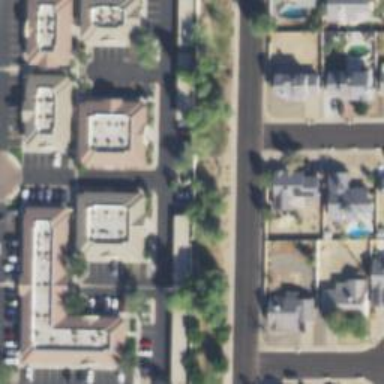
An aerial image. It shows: Smooth asphalt road in residential area.